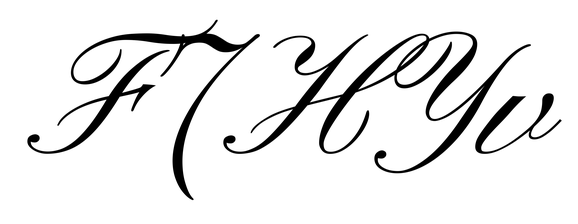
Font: PinyonScript-Regular